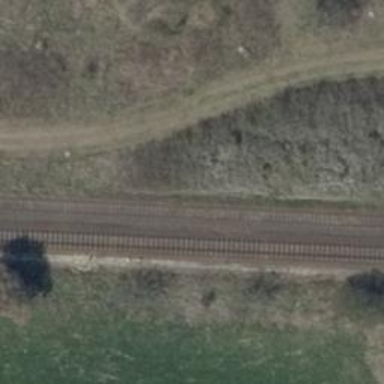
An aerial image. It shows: Railway signal.